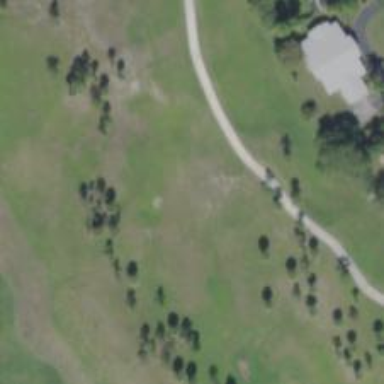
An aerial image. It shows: Disc golf hole.